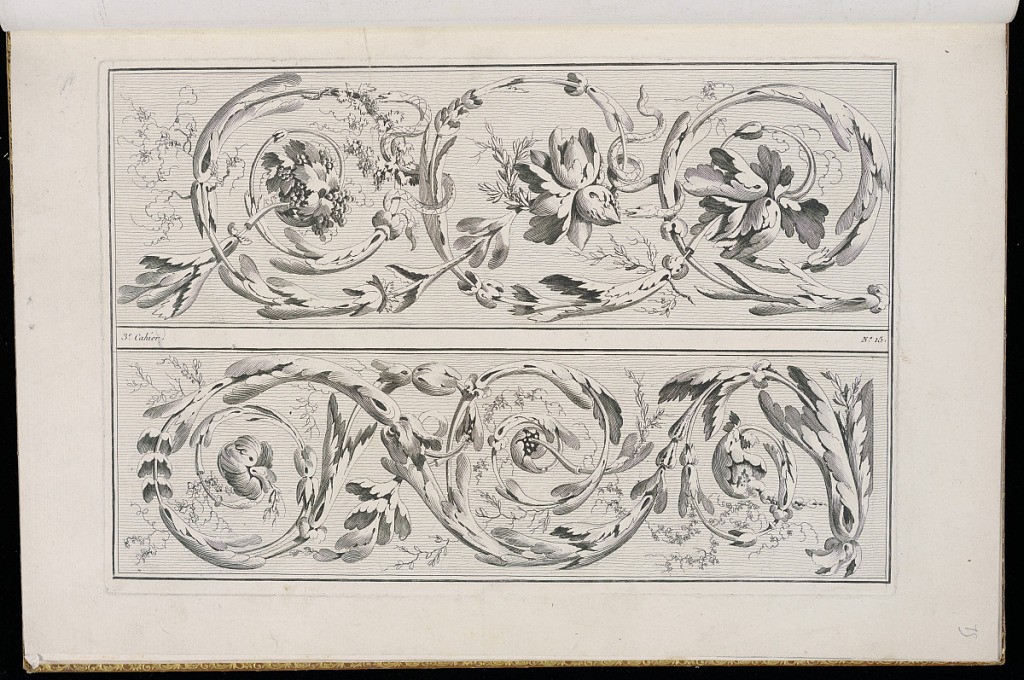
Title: Two Foliate Frieze Designs
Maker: Henri Sallembier, French, ca. 1753 - 1820
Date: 1777
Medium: Etching on laid paper
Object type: Print
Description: Two foliate frieze designs featuring scrolling leaves (rinceaux), flowers, fleurons, and snakes. The plate is numbered.